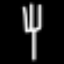
Label: fork